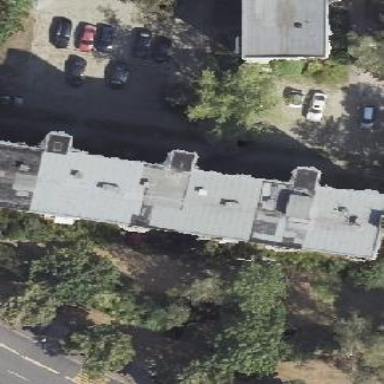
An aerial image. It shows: The image shows part of apartment building.